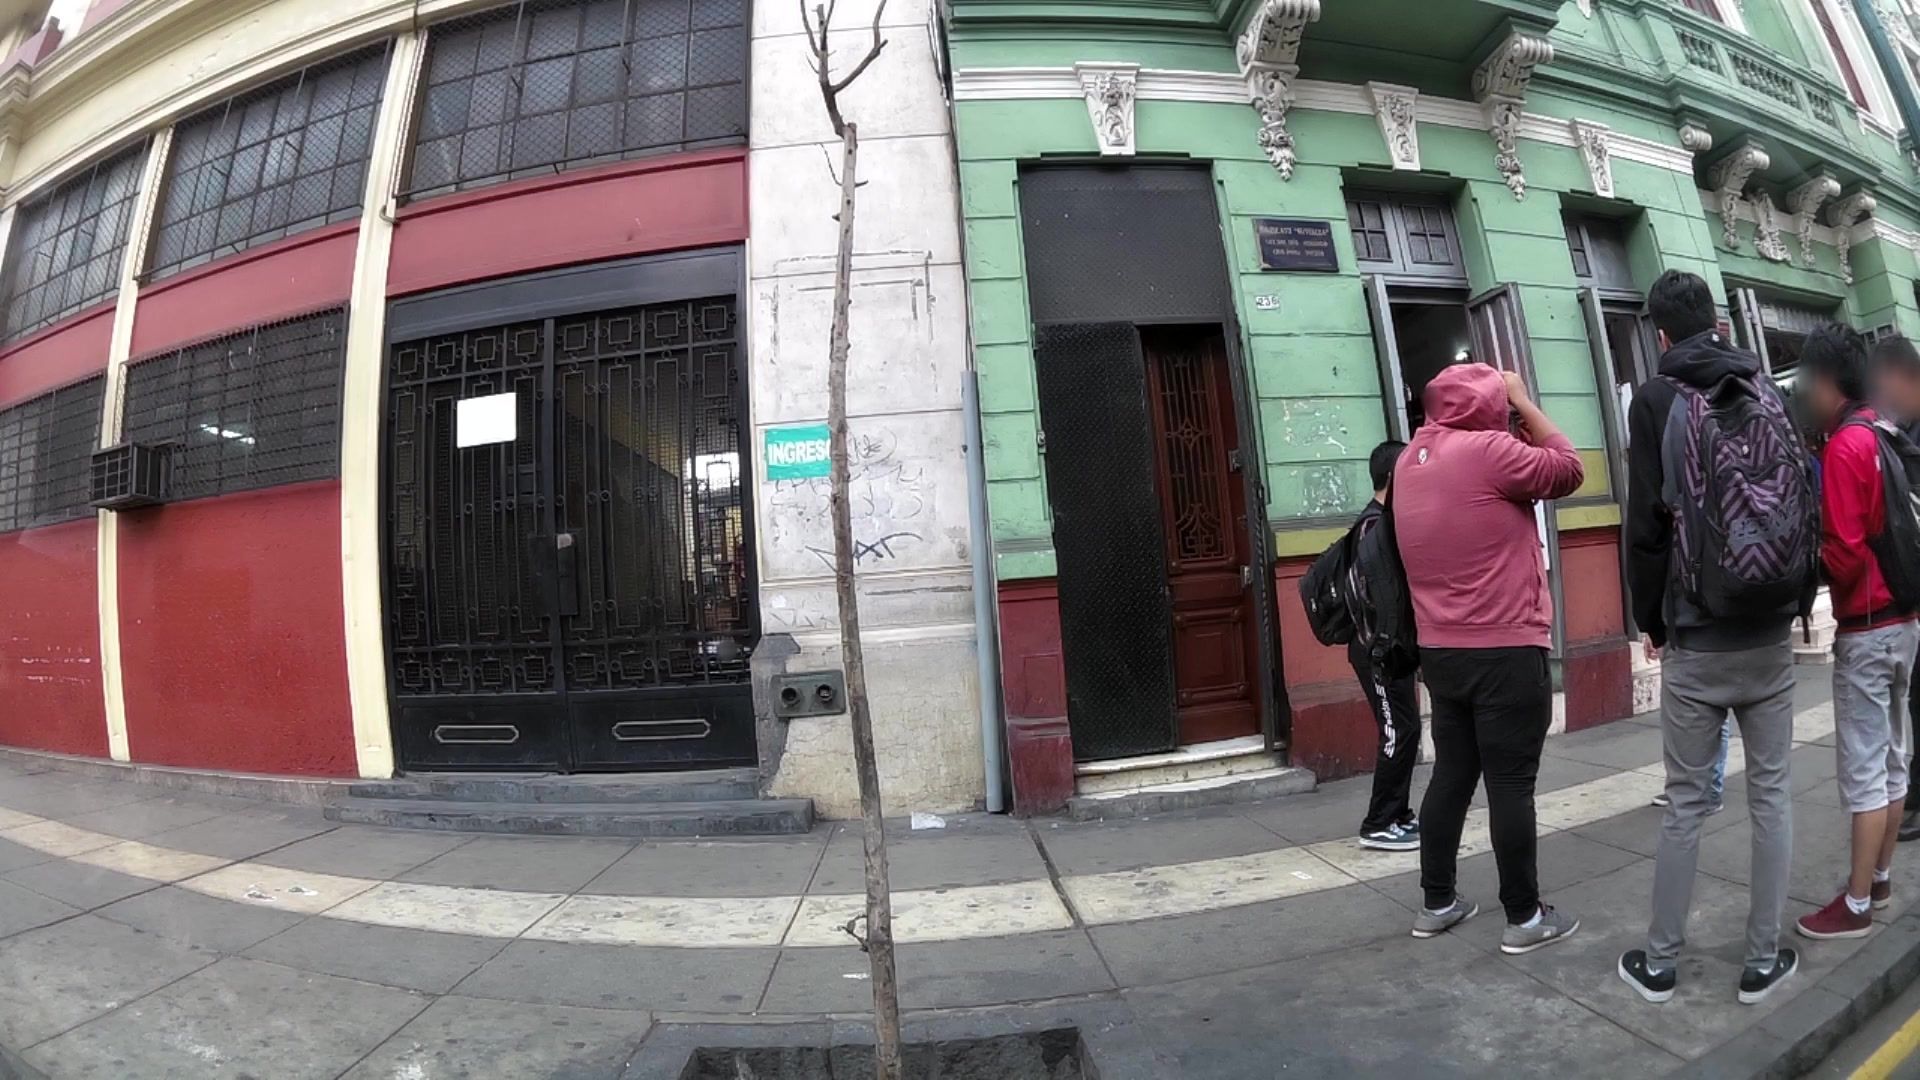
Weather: clear
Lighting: day
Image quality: good
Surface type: walking surface
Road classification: secondary
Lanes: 2.0
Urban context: urban centre
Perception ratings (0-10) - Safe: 2.72, Lively: 5.65, Beautiful: 1.79, Boring: 1.82, Depressing: 7.32, Wealthy: 3.2